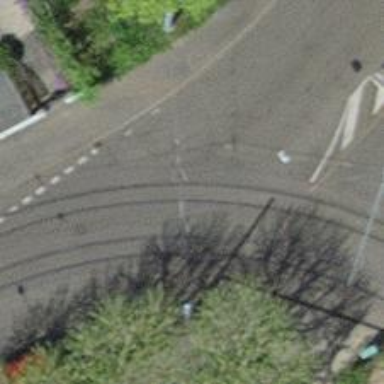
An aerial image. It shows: Tram level crossing on railway.